Interaction volume radius: 10 \u00c5
Interaction volume height: 25 \u00c5
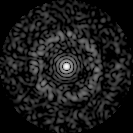
Disorder parameter: 0.8133